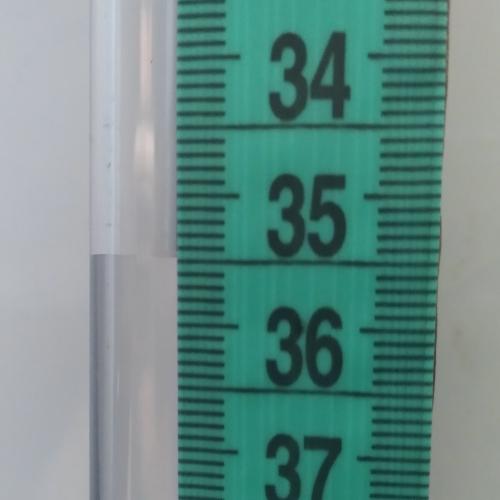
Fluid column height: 35.5 cm